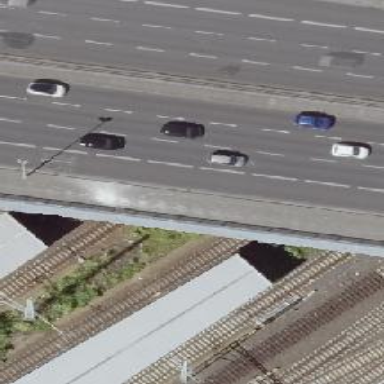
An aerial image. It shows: Tunnel with electrified rails at the bottom.